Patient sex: M
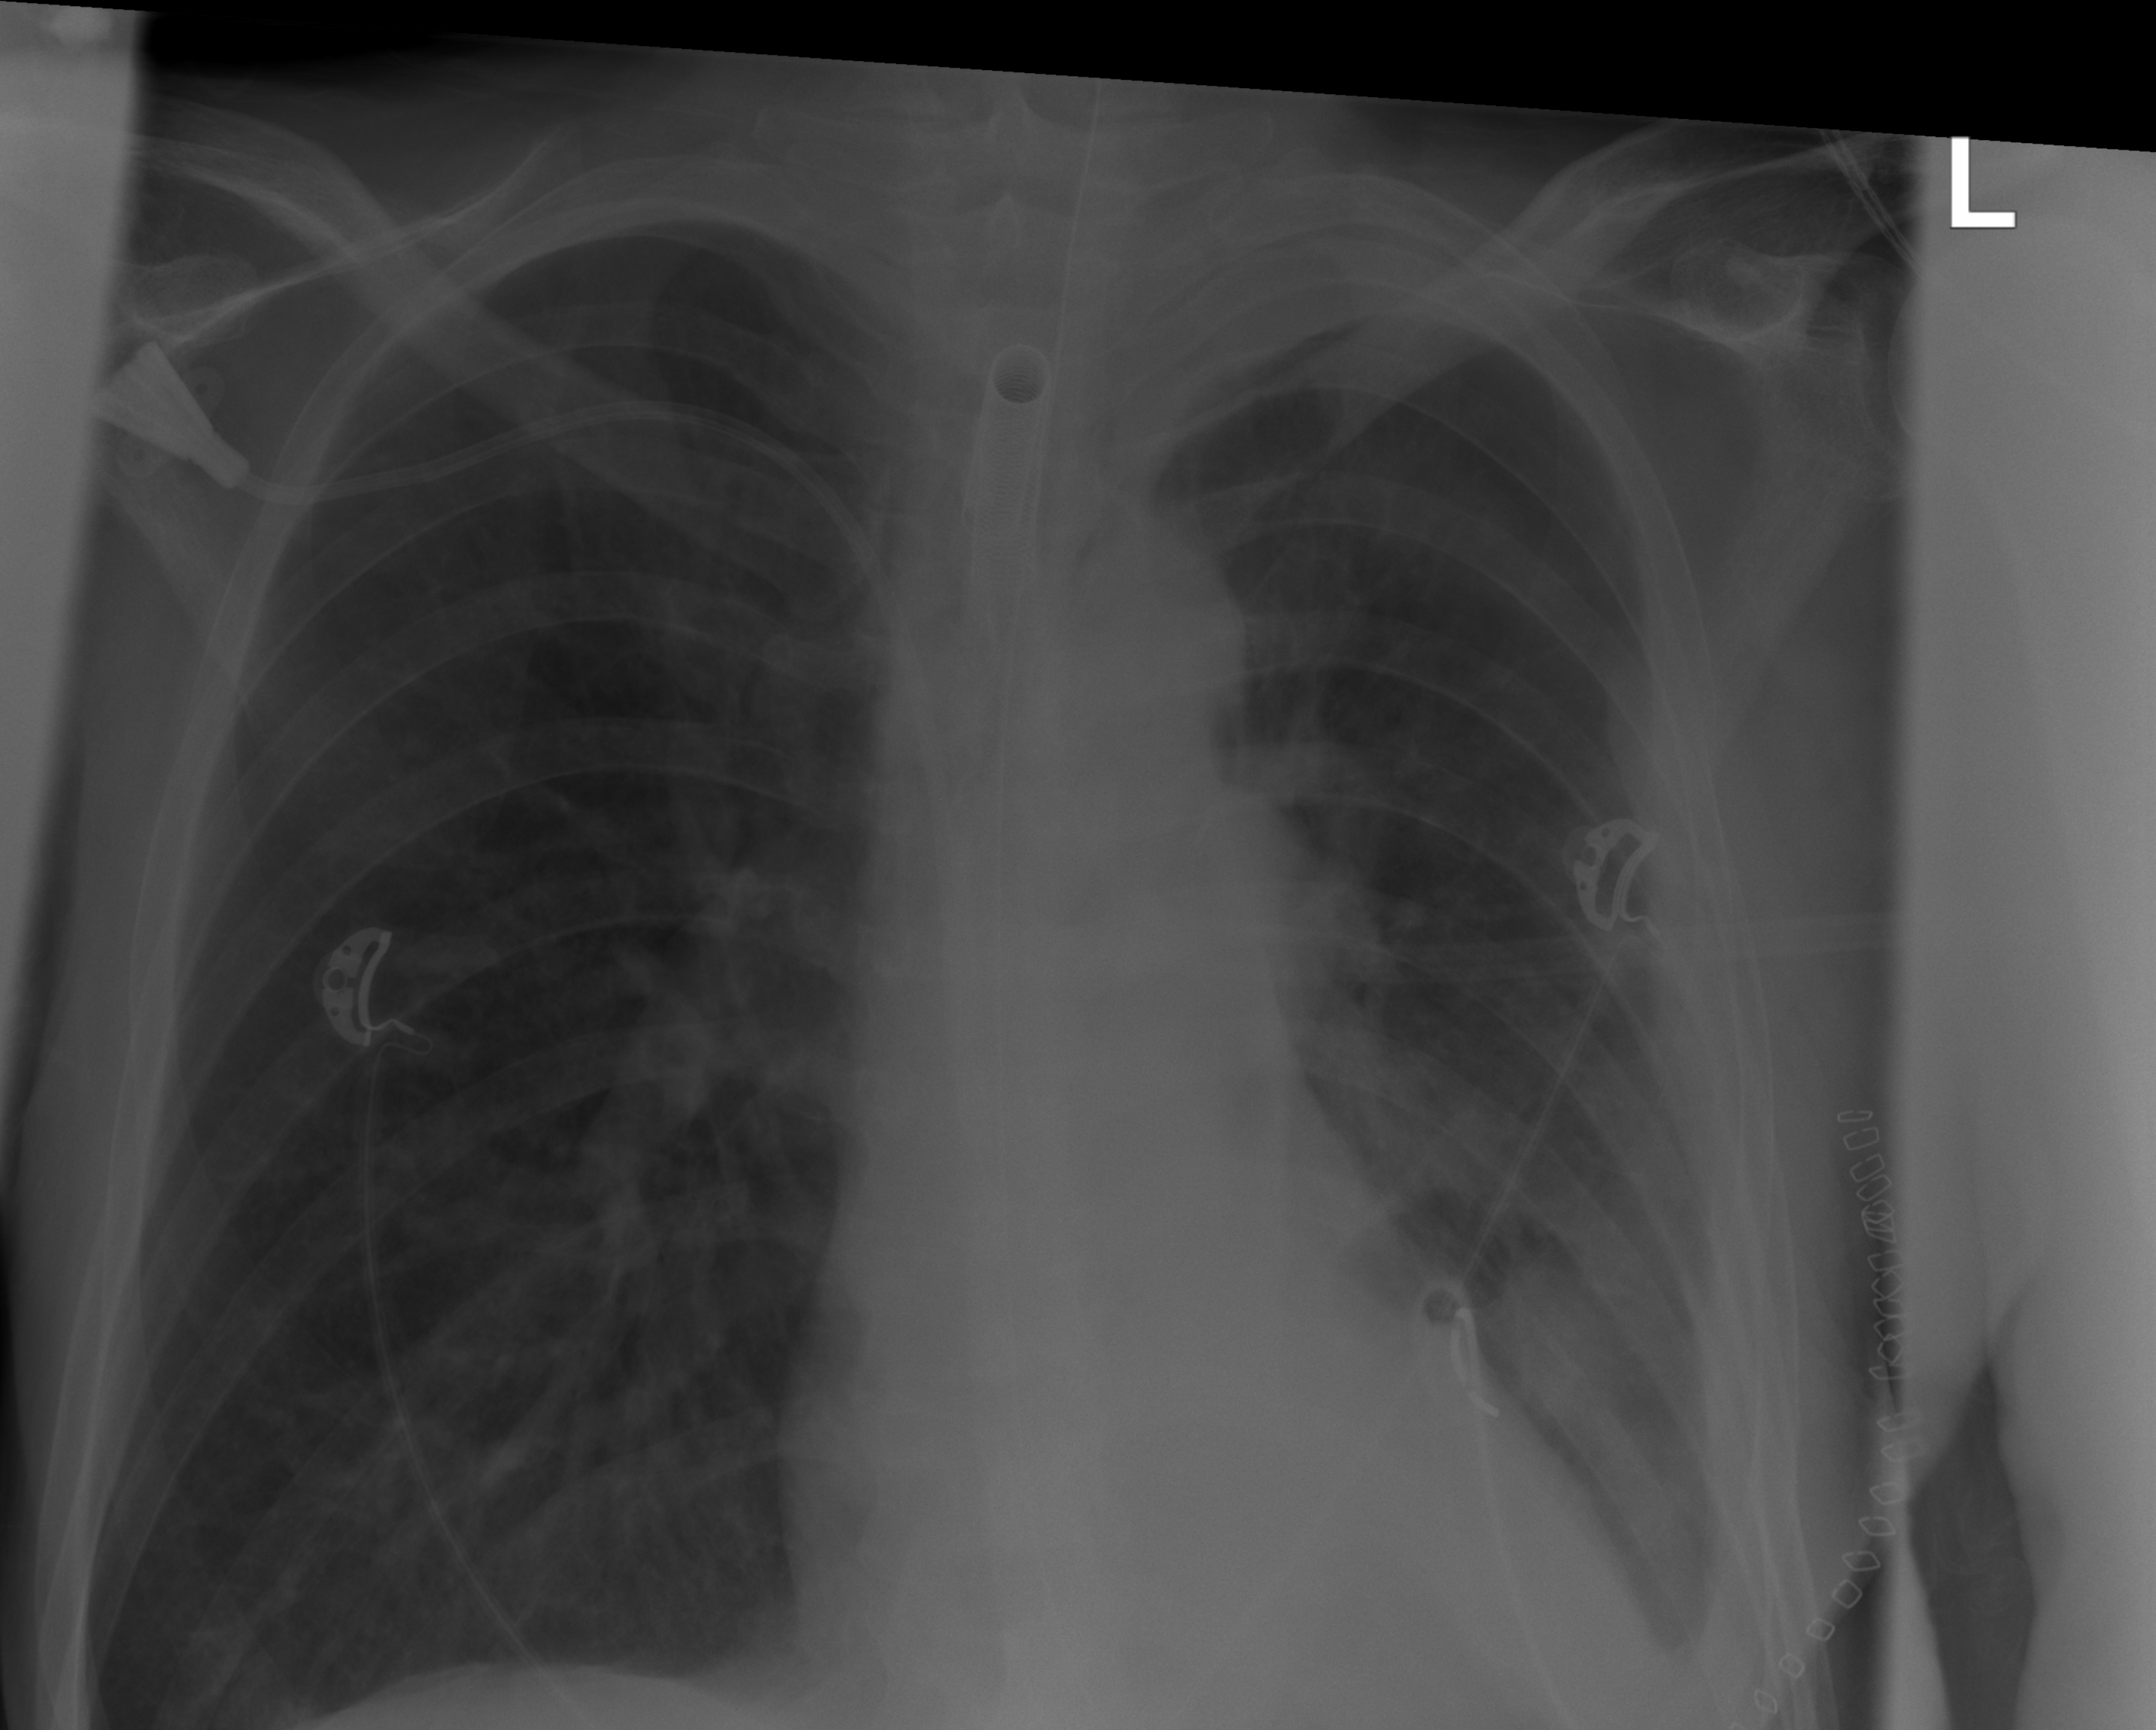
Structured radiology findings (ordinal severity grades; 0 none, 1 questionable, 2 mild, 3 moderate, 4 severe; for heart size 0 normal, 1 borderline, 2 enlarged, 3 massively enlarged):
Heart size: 0
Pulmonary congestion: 0
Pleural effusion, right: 0
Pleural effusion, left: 2
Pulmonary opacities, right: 0
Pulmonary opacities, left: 0
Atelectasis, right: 0
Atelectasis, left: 2